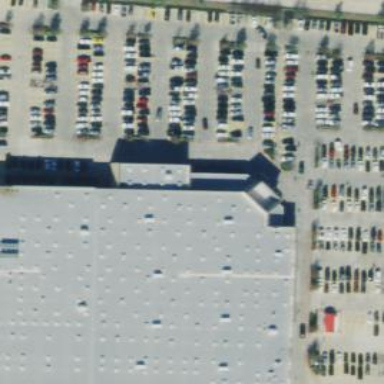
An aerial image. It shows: Retail building with wholesale shop.